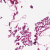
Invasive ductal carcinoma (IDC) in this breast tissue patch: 0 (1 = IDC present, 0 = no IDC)